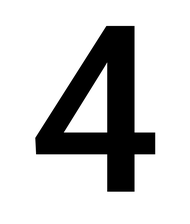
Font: Roboto_Medium